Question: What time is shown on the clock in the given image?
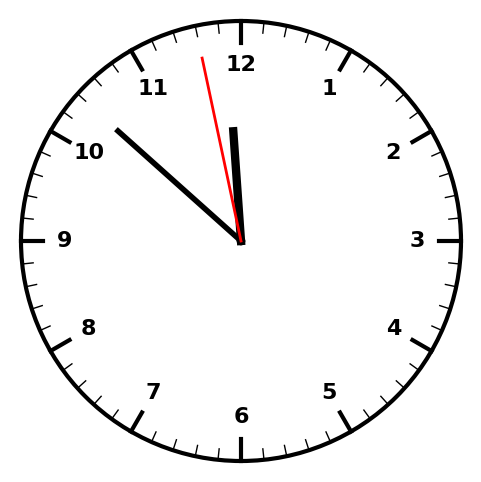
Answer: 11:51:58